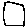
Label: square